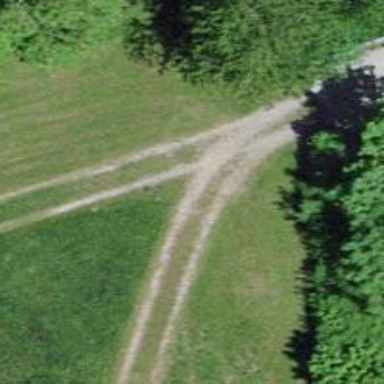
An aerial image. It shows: Gravel track.